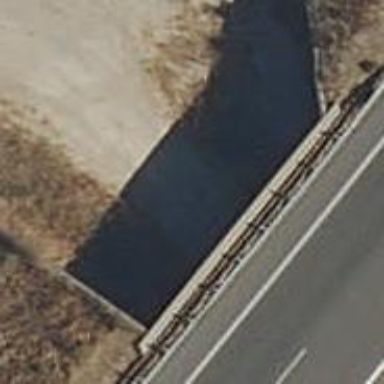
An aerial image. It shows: Dirt track road that goes through tunnel.